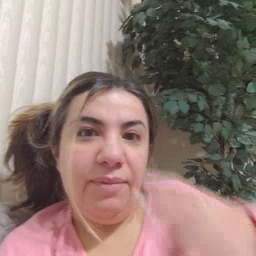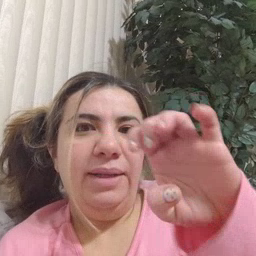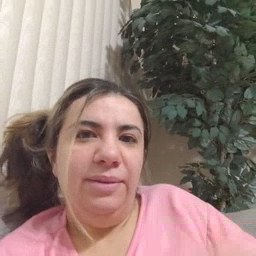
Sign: hen